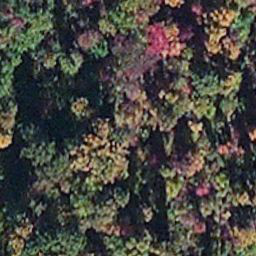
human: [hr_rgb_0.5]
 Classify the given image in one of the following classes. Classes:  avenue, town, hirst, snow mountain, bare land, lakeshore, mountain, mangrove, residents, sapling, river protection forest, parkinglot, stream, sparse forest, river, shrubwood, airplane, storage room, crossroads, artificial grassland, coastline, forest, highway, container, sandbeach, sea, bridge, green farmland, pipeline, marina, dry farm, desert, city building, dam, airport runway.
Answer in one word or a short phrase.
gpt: mangrove